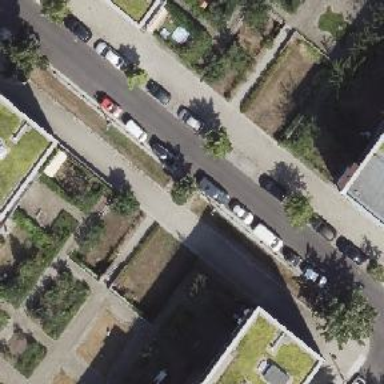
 with lane on the right side and street-side parking on the left."